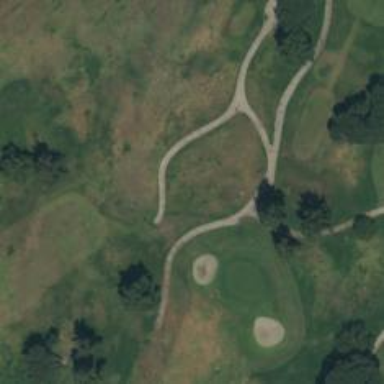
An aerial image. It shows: Pathway for golfing.